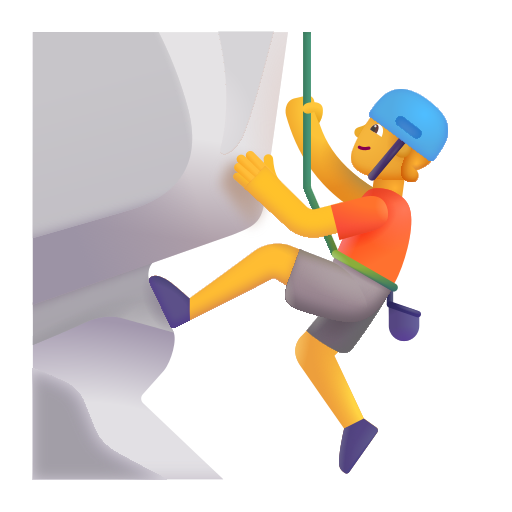
person climbing color default